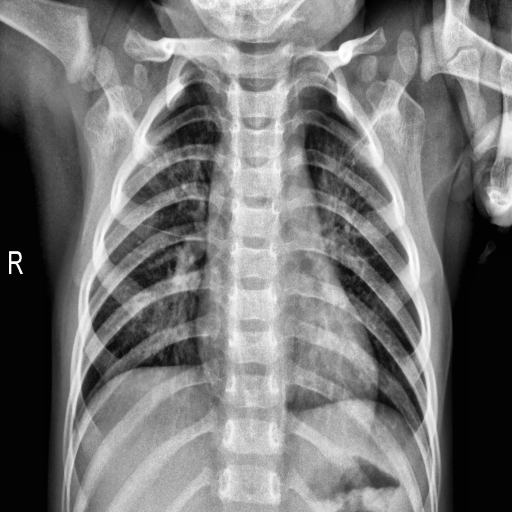
Finding: NORMAL